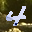
Label: 4